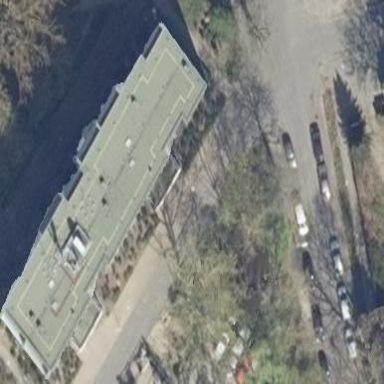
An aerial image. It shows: Wheat-colored apartment building with flat roof made of grey tar paper.